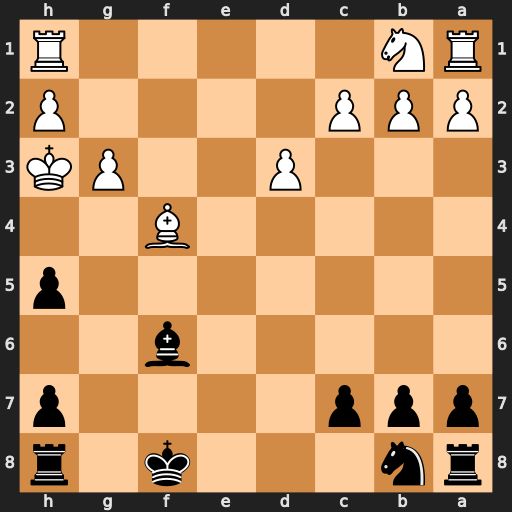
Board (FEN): rn3k1r/ppp4p/5b2/7p/5B2/3P2PK/PPP4P/RN5R
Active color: b
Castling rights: -
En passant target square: -
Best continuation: Bxb2 Nd2 Bxa1